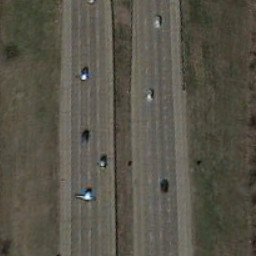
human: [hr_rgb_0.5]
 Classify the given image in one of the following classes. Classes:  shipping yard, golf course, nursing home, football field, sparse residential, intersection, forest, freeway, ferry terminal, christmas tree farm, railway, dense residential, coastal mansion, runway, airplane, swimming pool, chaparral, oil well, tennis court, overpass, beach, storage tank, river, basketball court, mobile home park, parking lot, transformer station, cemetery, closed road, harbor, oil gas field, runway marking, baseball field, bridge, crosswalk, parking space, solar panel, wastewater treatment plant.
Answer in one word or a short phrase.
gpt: freeway